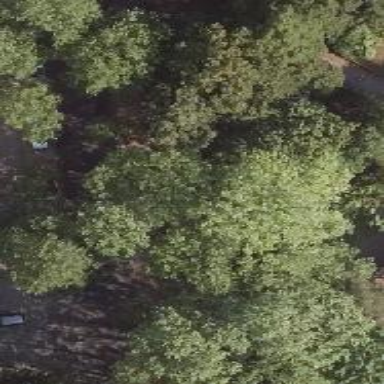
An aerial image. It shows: Avenue lined with broadleaved deciduous trees.